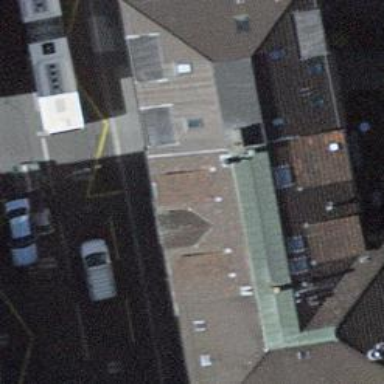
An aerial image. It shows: Restaurant.